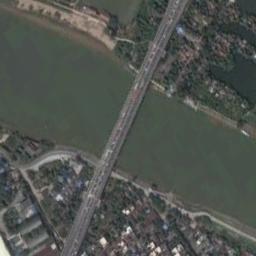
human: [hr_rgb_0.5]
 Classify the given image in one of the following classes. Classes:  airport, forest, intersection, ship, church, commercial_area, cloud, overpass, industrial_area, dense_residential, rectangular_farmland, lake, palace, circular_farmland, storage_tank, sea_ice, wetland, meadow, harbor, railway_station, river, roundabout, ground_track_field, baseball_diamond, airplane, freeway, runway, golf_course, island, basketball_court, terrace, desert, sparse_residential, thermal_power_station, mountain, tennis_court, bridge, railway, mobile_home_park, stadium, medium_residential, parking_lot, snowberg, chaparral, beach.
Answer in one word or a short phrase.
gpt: bridge